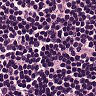
Metastatic tissue present: no